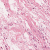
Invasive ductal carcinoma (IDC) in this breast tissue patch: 0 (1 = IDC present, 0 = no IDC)